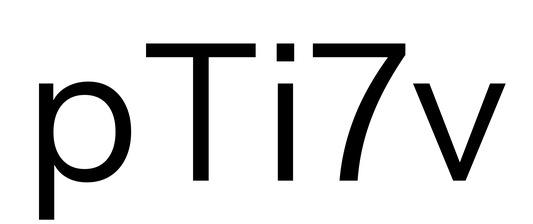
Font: InstrumentSans_Regular